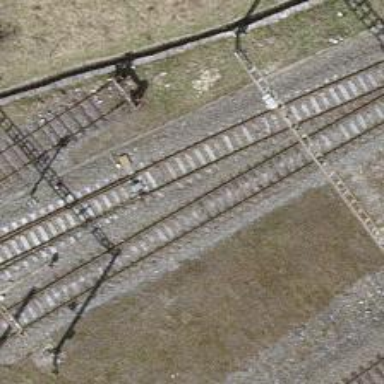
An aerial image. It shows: Railway track with contact line for electrification.